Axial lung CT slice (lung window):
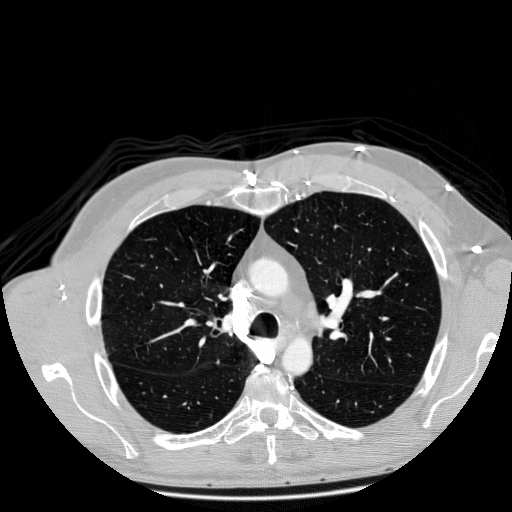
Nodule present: no